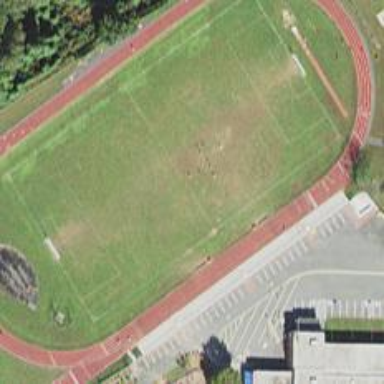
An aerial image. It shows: American football pitch.